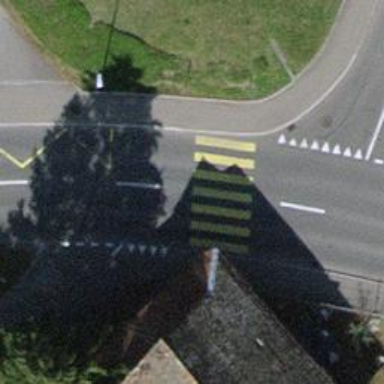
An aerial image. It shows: Uncontrolled zebra crossing on the road.